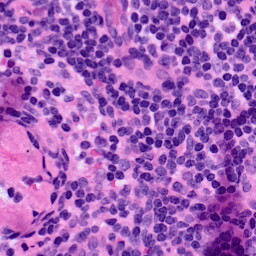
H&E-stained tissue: LymphNode